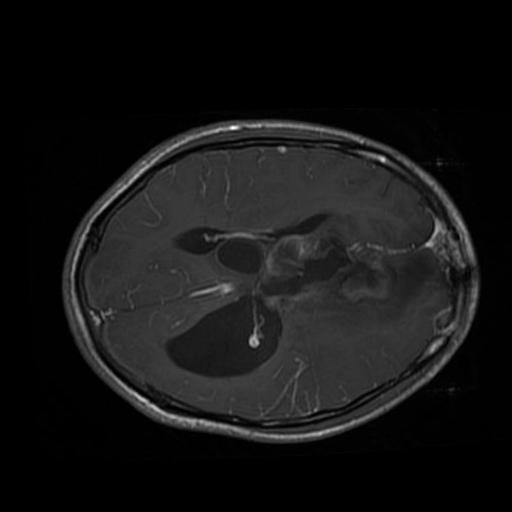
Label: brain_glioma